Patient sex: M
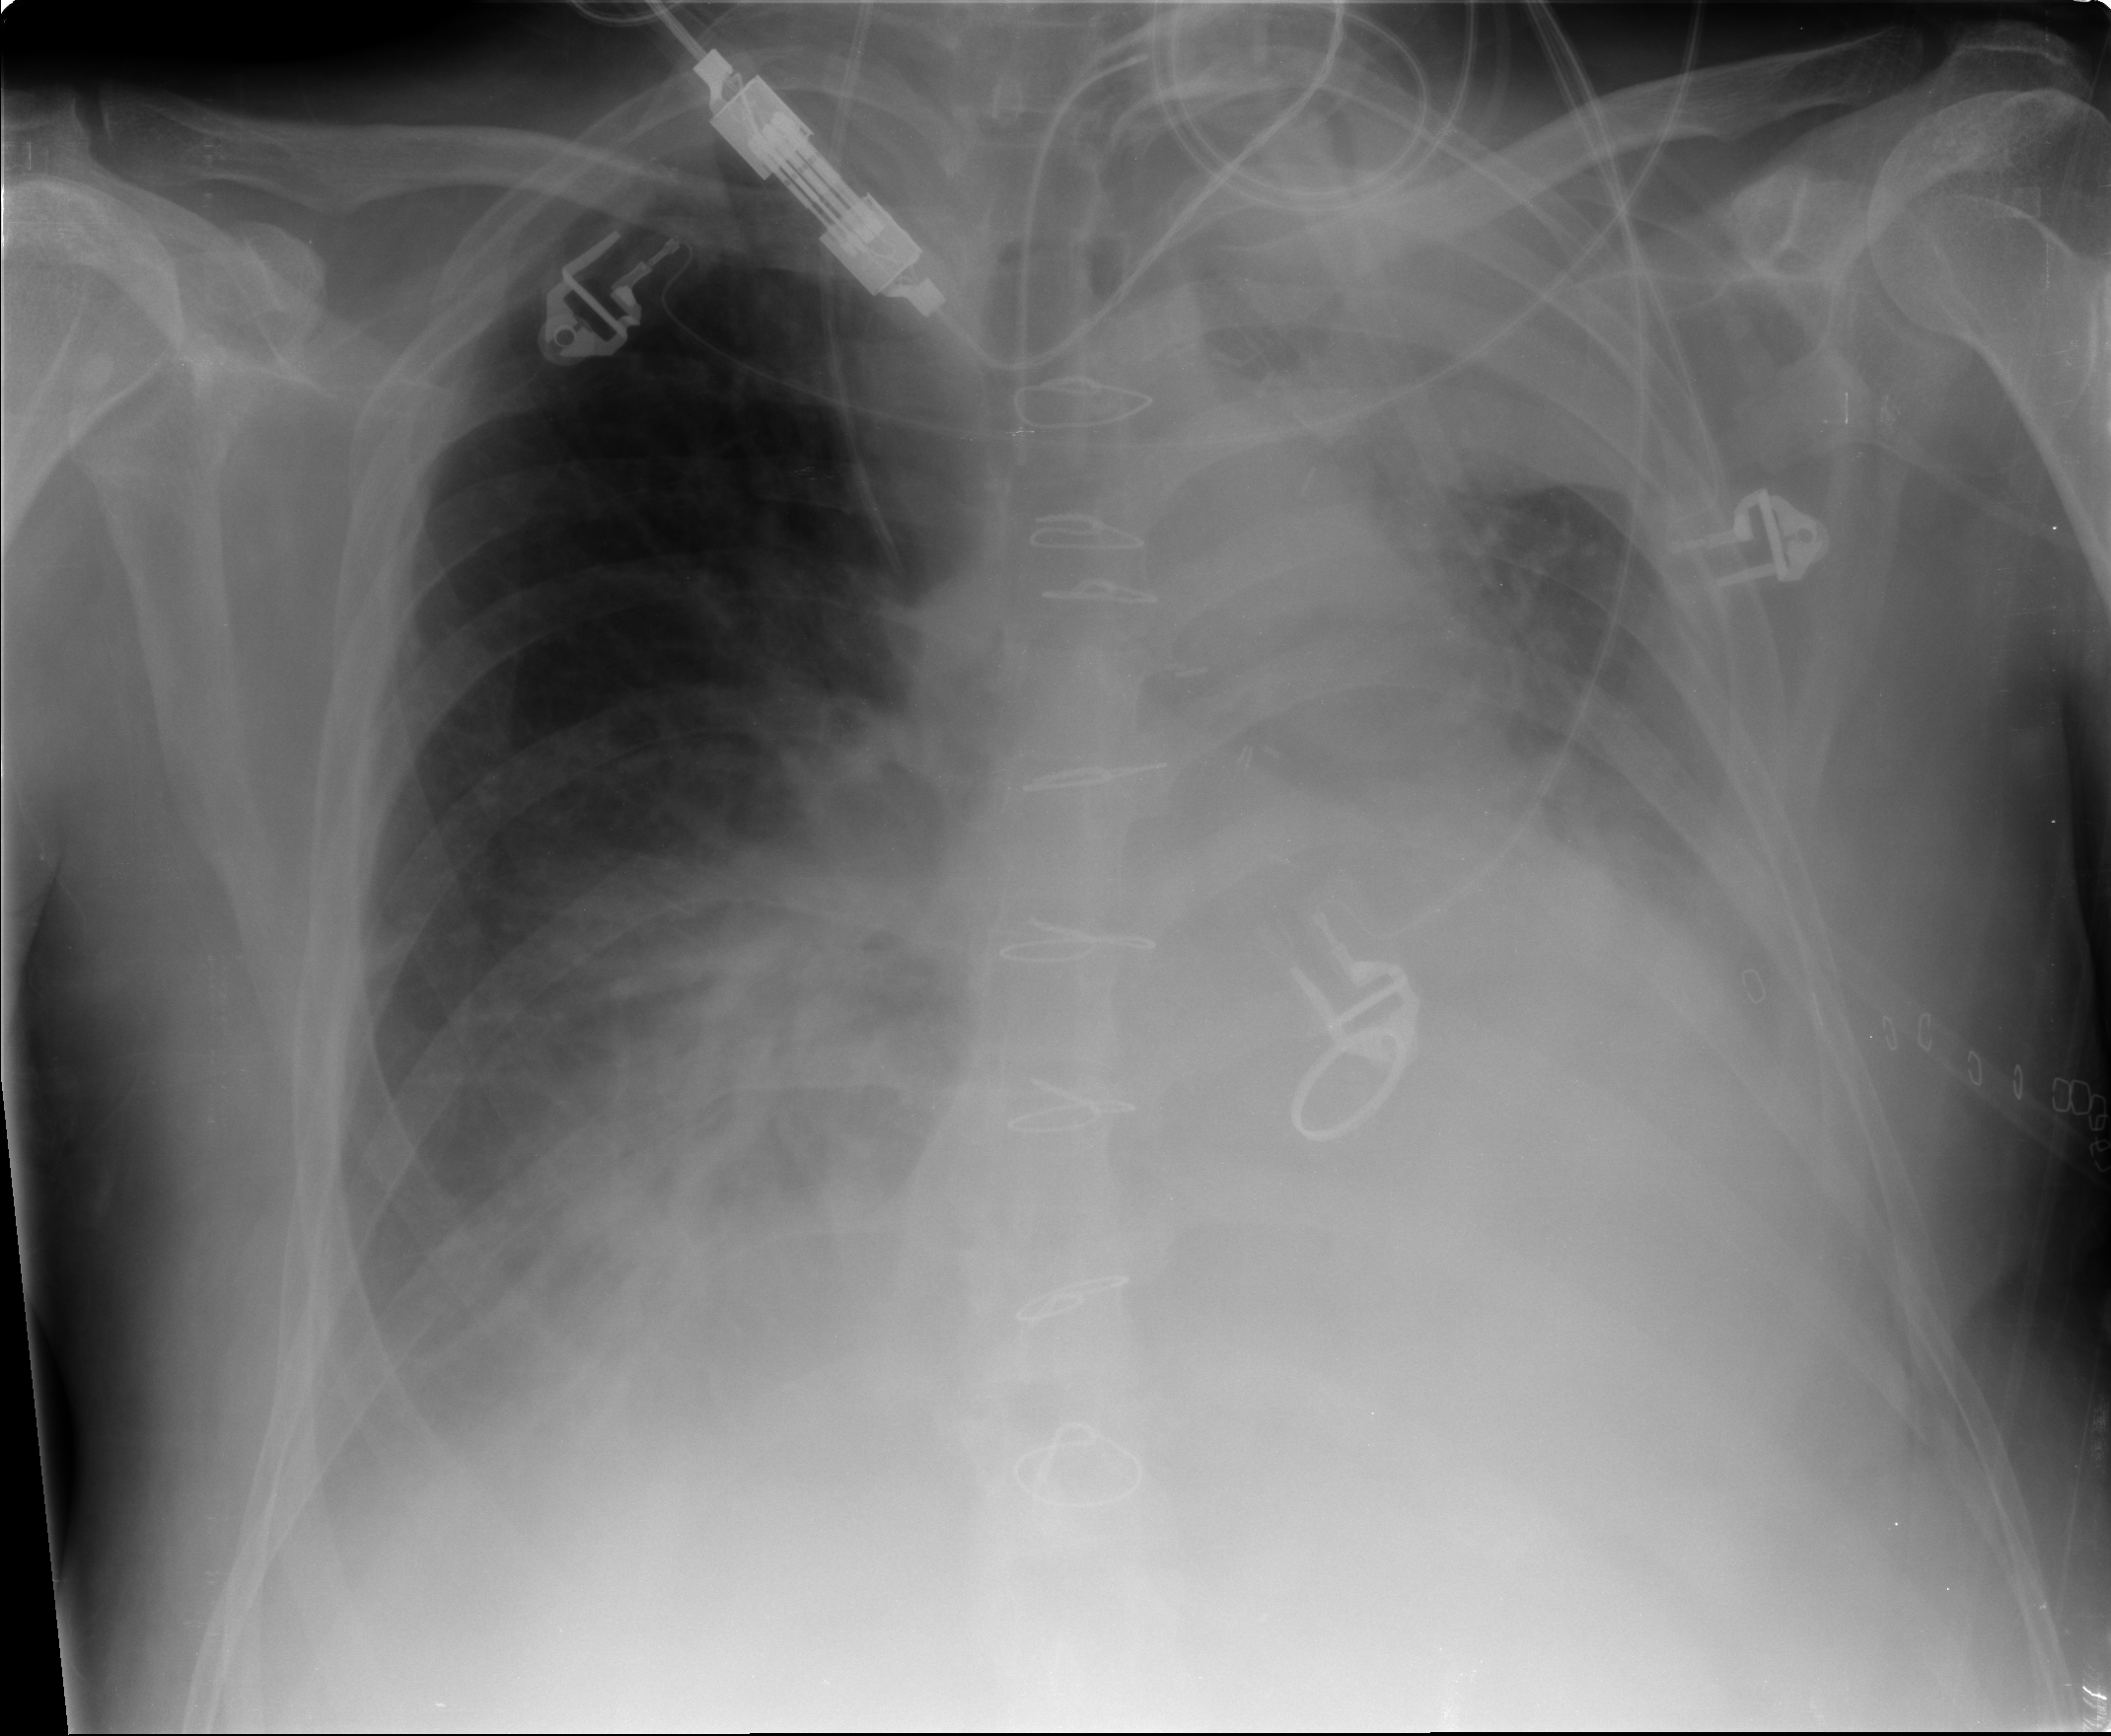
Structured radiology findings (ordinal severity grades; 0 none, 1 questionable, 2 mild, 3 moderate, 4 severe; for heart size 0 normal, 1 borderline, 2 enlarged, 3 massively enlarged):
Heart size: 2
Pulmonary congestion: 2
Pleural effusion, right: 2
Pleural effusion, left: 3
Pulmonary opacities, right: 2
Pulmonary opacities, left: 2
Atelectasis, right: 2
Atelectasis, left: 3